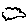
Label: cloud